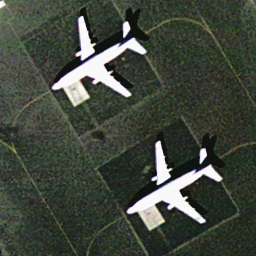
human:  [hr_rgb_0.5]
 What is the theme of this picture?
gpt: airport

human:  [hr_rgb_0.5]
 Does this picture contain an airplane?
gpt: yes